RGB frame:
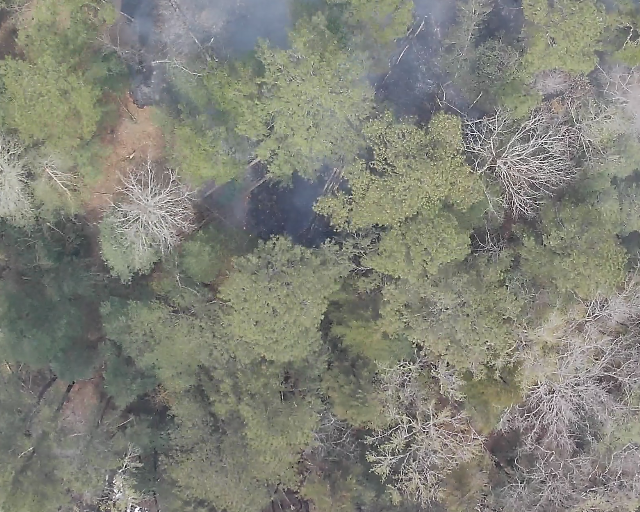
Thermal frame:
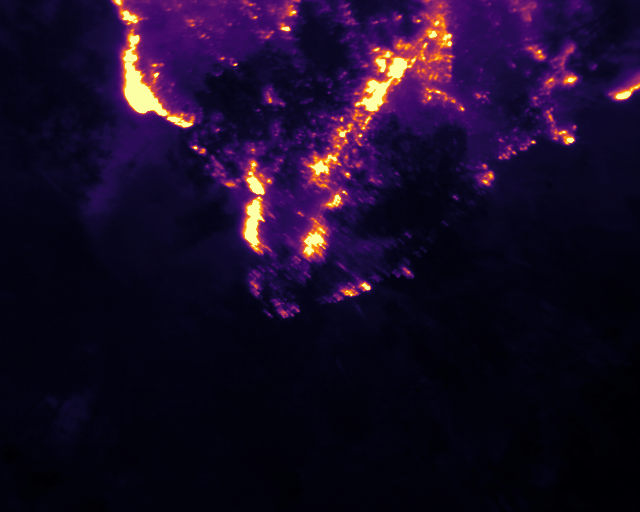
Captured: 2026-02-26 03:09:08
Pixels at or above 80 °C: 9138 (fraction of frame: 0.02789)